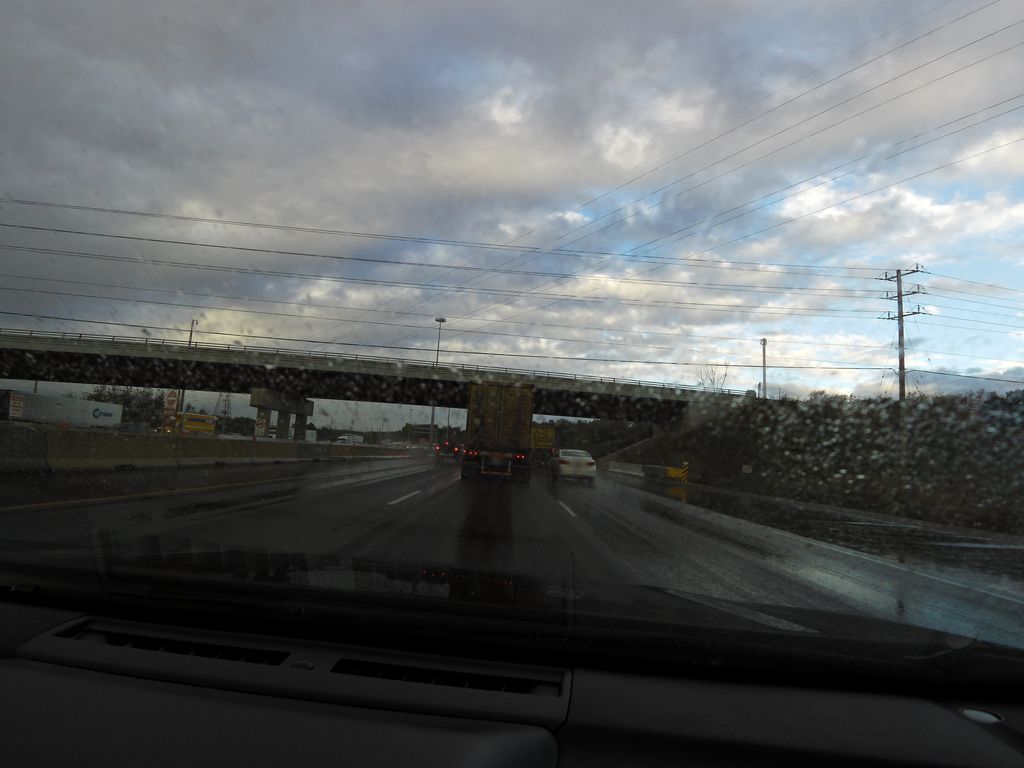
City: kitchener-waterloo